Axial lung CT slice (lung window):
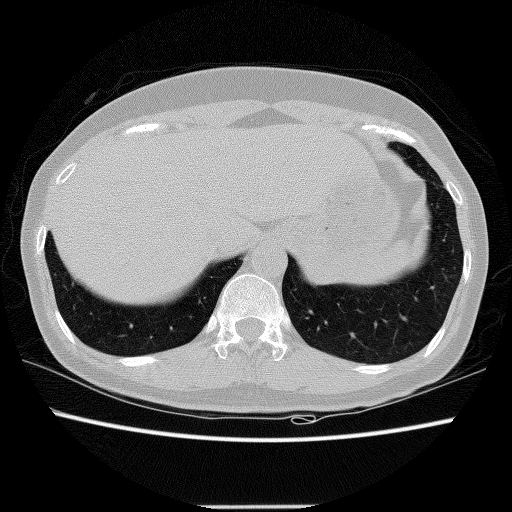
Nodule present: no